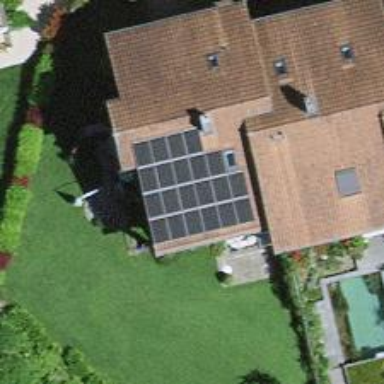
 consisting of solar photovoltaic panels."